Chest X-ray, PA view. Patient: 28 years old, sex F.
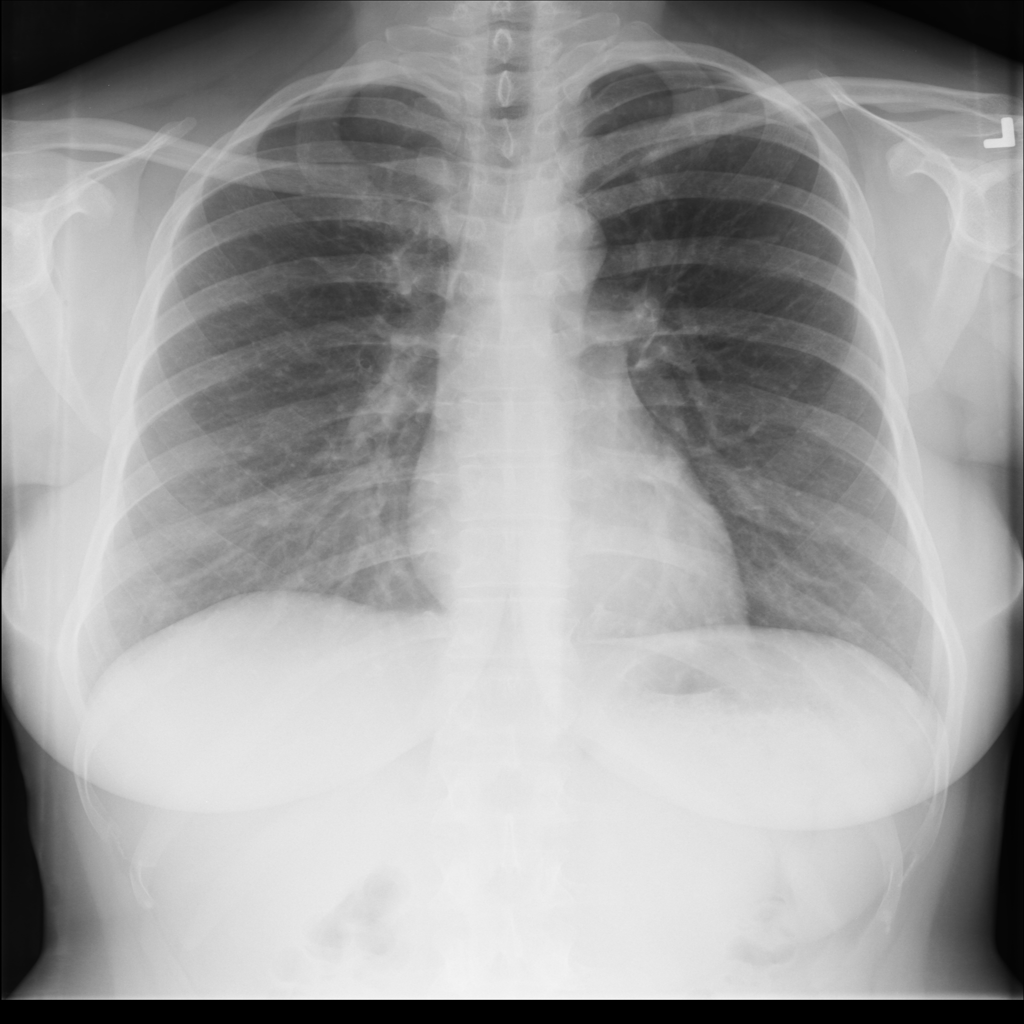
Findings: No Finding